Question: how to use in ios7 UIAccelerometer
'''
- (void)setupAccelerometer
{
UIAccelerometer *accelerometer = [UIAccelerometer sharedAccelerometer];
accelerometer.updateInterval = 10.0f / 30.0f;
accelerometer.delegate = self;
}
'''

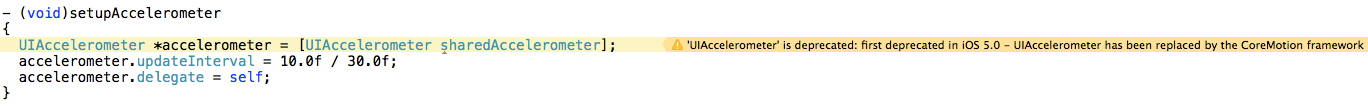
Answer: you can still use it... but the new way is to use <URL>